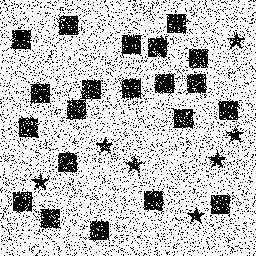
Squares: 21
Triangles: 0
Stars: 7
Total shapes: 28